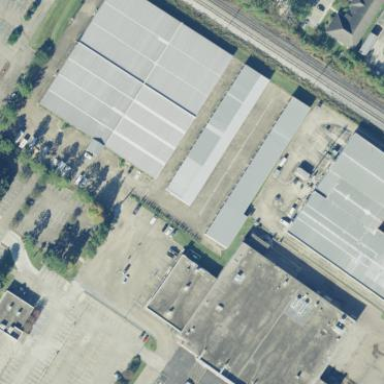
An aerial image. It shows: Building housing storage rental shop.